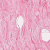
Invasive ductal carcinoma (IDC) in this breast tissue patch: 0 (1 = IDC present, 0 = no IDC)